Question: I have been following along with the book Agile Web Development with Rails 4 and I have reached Chapter 10 - Finishing The Cart.
So far everything has been working perfectly until I updated the cart to show the total price for items individually and the entire cart.
Here is a snapshot of what happens:

Obviously the prices should be showing as a total rather than side by side.
Here is my view:
'''
<% if notice %>
<p id="notice"><%= notice %></p>
<% end %>
<h2>Your Cart</h2>
<table>
<% @cart.line_items.each do |item| %>
<tr>
<td><%= item.quantity %>&times;</td>
<td><%= item.product.title %></td>
<td class="item_price"><%= number_to_currency(item.total_price) %></td>
</tr>
<% end %>
<tr class="total_line">
<td colspan="2">Total</td>
<td class="total_cell"><%= number_to_currency(@cart.total_price) %></td>
</tr>
</table>
<%= button_to 'Empty cart', @cart, method: :delete,
data: { confirm: 'Are you sure?' } %>
'''
Here is my line_item model:
'''
class LineItem < ActiveRecord::Base
belongs_to :product
belongs_to :cart
def total_price
product.price * quantity
end
end
'''
Here is my cart model:
'''
class Cart < ActiveRecord::Base
has_many :line_items, dependent: :destroy
def add_product(product_id)
current_item = line_items.find_by(product_id: product_id)
if current_item
current_item.quantity += 1
else
current_item = line_items.build(product_id: product_id)
end
current_item
end
def total_price
line_items.to_a.sum { |item| item.total_price }
end
end
'''
Here is the styling:
'''
.carts {
.item_price, .total_line {
text-align: right;
}
.total_line .total_cell {
font-weight: bold;
border-top: 1px solid #595;
}
}
'''
I'm hoping that there is a simple solution to this and any help would be very appreciated.
Thanks...
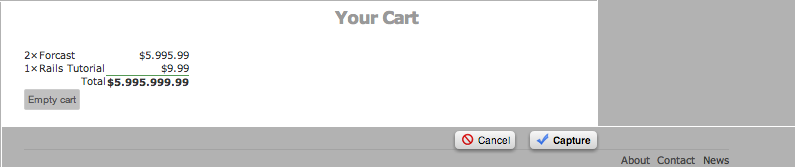
Answer: Notice that the total price for the cart is a string concatenation of the total prices for your line items, rather than their numerical sum.
And the total price for your first line item is a string concatenation of "5.99" and "5.99".
It looks like you may be storing prices as strings rather than decimal values.
To illustrate the problem,
'''
>> ["4.95", "5.95"].sum
=> "4.955.95"
'''
Check your 'schema.rb' and ensure you have this entry in it:
'''
create_table "products", force: true do |t|
t.string "title"
t.text "description"
t.string "image_url"
t.decimal "price", precision: 8, scale: 2
t.datetime "created_at"
t.datetime "updated_at"
end
'''
If instead you have
'''
t.string "price"
'''
you'll have to revise that.
The proper way to do that is with a new migration*. At the command line, issue
'''
rails g migration change_data_type_for_price
'''
and in the generated migration file add
'''
change_column :products, :price, :decimal, precision: 8, scale: 2
'''
then run 'rake db:migrate' and you should be good to go.
*Alternatively, since this is a small project you could just edit the original migration file, drop the db, and run all your migrations again and re-seed, but this is not the best-practices approach.